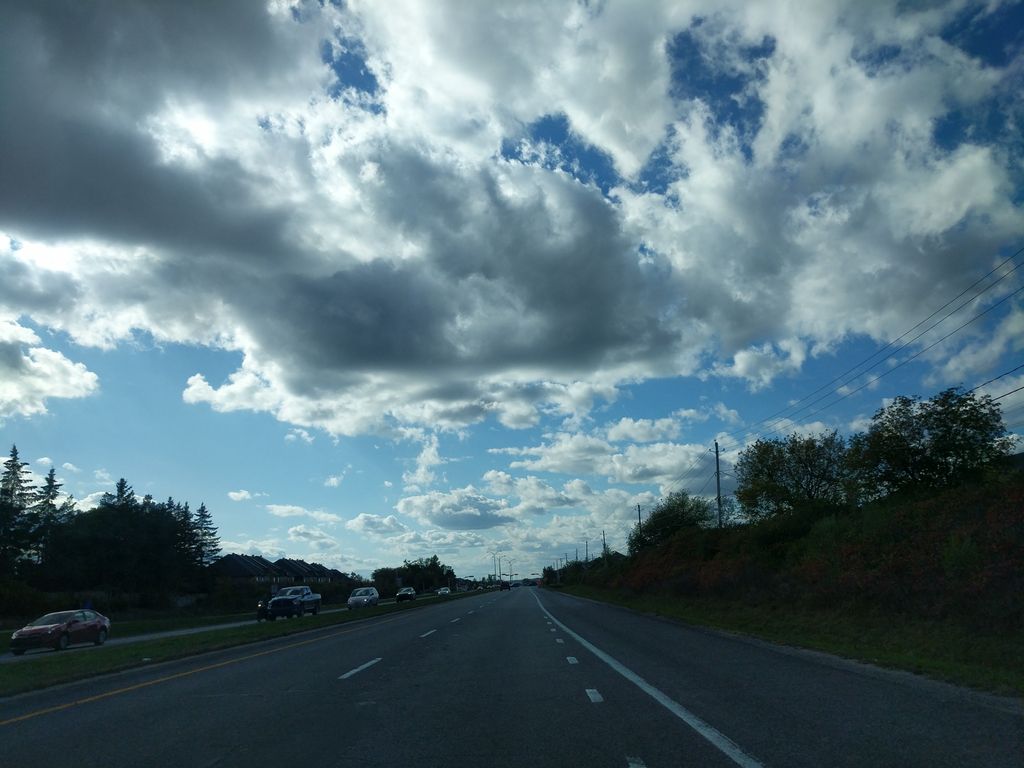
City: ottawa-gatineau